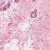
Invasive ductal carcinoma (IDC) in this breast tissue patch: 0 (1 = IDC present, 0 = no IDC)